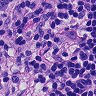
Metastatic tissue present: no